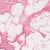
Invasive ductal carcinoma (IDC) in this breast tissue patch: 0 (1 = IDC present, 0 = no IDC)